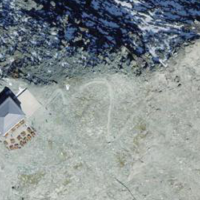
EUNIS habitat code: 48
Species observed at this site:
Garrulus glandarius
Pyrrhocorax graculus
Oenanthe oenanthe
Gypaetus barbatus
Prunella collaris
Corvus corax